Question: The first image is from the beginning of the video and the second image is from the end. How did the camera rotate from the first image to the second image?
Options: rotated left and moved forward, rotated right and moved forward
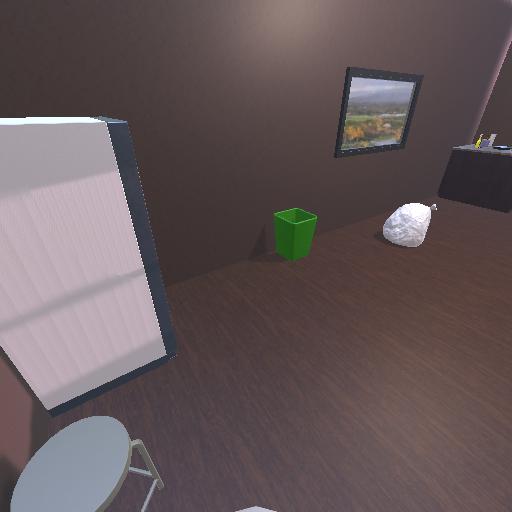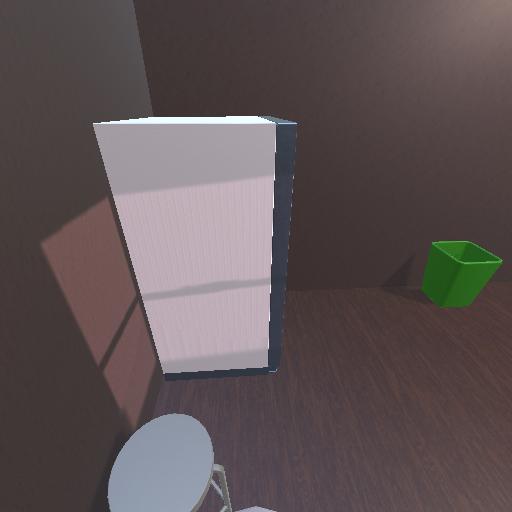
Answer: rotated left and moved forward